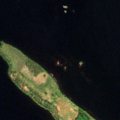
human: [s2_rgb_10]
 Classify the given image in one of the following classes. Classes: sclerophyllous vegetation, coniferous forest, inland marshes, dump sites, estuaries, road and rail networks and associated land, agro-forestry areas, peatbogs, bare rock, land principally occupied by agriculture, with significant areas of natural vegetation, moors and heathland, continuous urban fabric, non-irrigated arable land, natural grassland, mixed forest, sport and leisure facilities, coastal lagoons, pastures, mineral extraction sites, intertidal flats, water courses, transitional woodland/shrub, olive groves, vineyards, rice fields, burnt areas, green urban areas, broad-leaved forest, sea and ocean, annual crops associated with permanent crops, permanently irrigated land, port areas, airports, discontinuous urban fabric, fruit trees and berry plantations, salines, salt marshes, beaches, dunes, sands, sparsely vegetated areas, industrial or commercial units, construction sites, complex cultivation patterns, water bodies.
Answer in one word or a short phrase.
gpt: transitional woodland/shrub, water bodies